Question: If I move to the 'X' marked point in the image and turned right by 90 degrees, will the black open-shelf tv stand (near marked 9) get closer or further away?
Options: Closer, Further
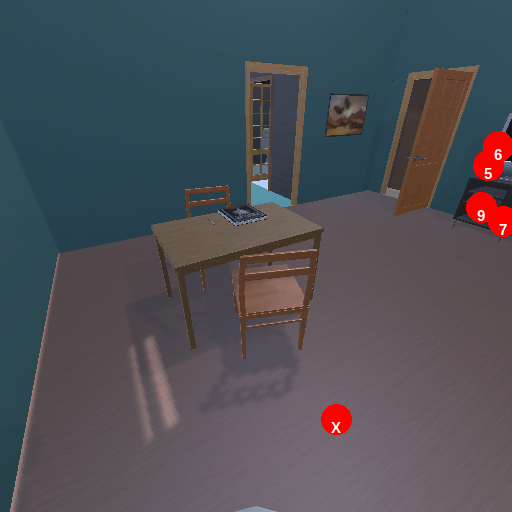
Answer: Closer